Question: In this example, the box #1 is created first, then #2, #3, #4.

When the number of boxes exceed the parent width, the folllowing box (#5) must go to the next line, but I want to place it in previous line as shown in the image.
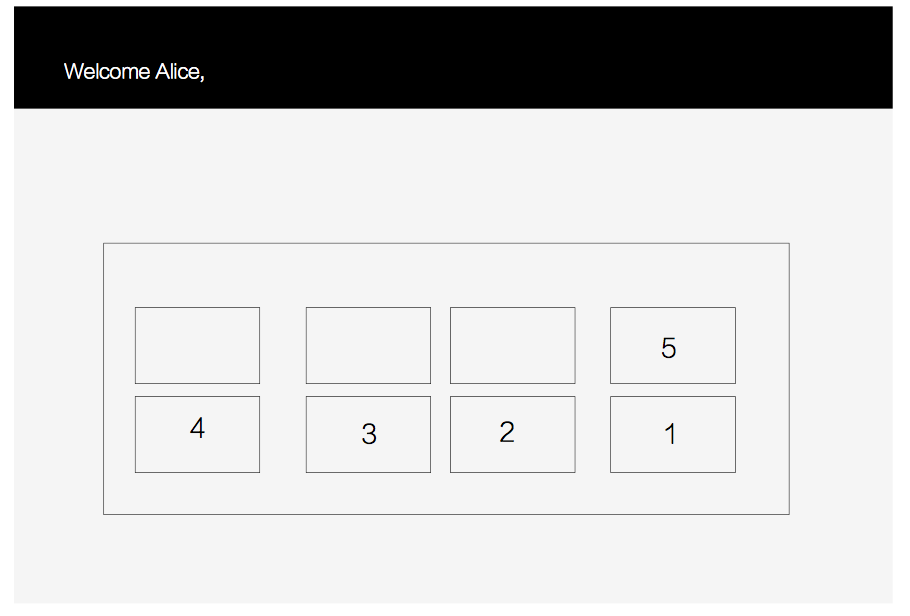
Answer: Use CSS3 'flexbox' module with direction set to 'row-reverse' and wrap set to 'wrap-reverse'
Codepen example: <URL>
---
Markup
'''
<div class="container">
<div>1</div>
<div>2</div>
<div>3</div>
<div>4</div>
<div>5</div>
<div>6</div>
</div>
'''
CSS
'''
.container {
margin: 10px;
padding: 10px;
display: flex;
flex-wrap: wrap-reverse;
flex-direction: row-reverse;
}
.container div {
width: 23%;
margin: .99%;
height: 100px;
background: #d8d9e2;
}
'''